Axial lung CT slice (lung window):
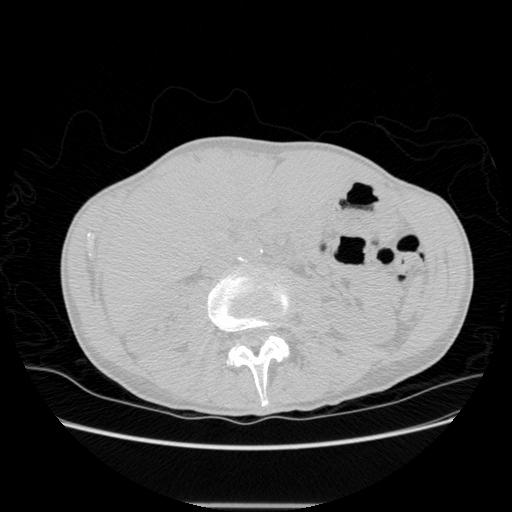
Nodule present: no